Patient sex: F
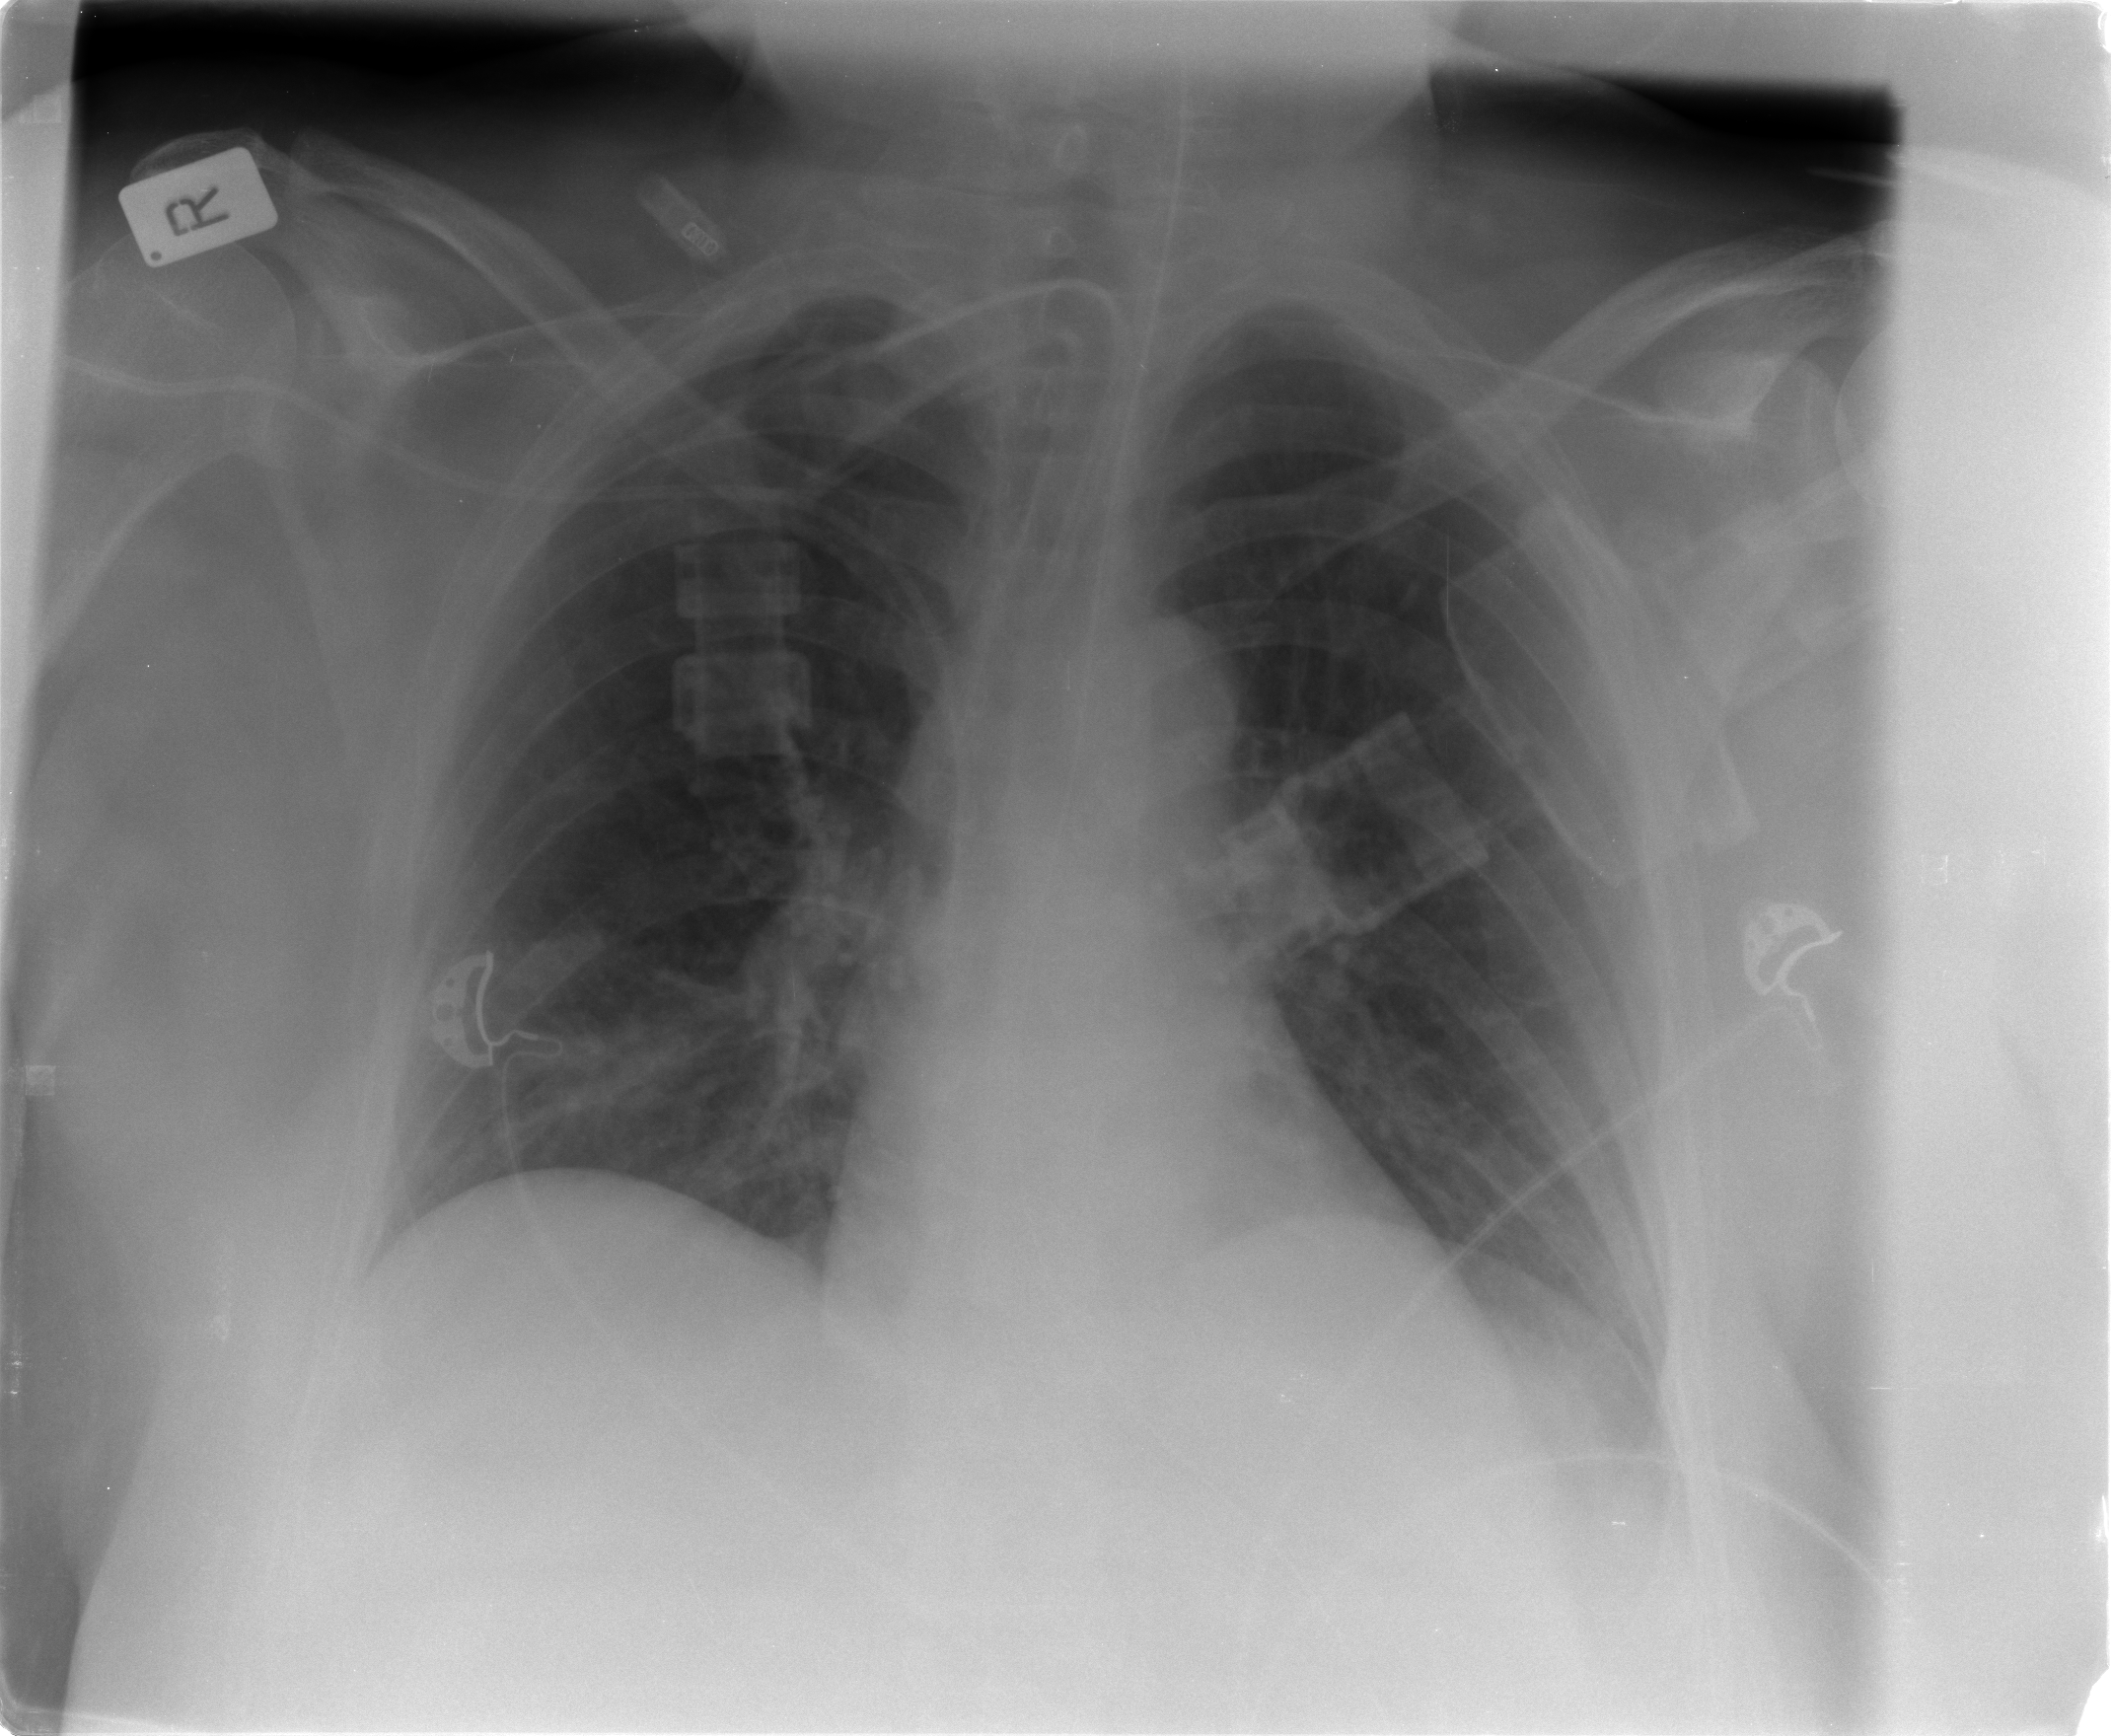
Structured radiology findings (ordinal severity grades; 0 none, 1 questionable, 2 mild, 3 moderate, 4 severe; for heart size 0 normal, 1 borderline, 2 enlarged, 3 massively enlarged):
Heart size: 0
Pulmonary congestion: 2
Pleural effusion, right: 0
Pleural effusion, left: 2
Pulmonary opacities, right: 0
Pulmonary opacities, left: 0
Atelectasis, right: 0
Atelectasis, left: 2